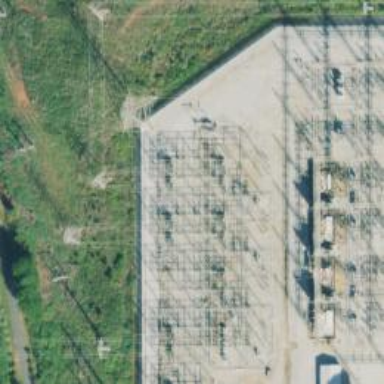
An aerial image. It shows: Switch for power supply.